Question: I'm trying to get my node.js Hello World code to work. My problem is that when I try to run my "Hello World" js script file on my node console, I get "..." and it keeps repeating this until I run '.clear' command.
But when I type my hello code directly into console, everything works just fine... I'm using Windows 7 x64.
Here is a screenshot of the result:
<URL>

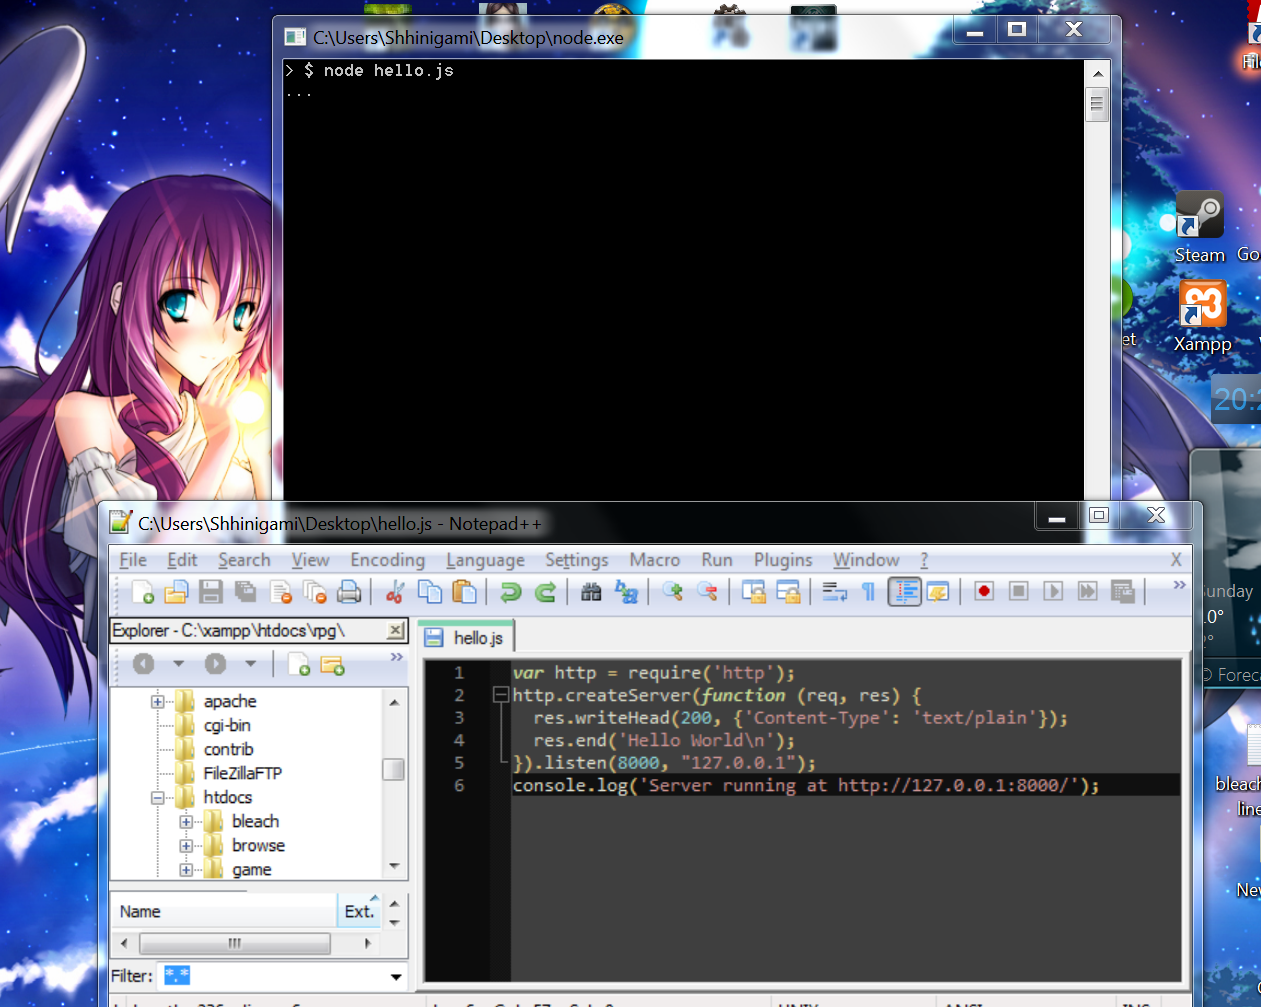
Answer: You are trying to run your program inside node itself. The console you are starting your program from, is for raw javascript code. The line you wrote there is meant to be run in the . Try the same command there and it'll work.